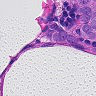
Metastatic tissue present: yes